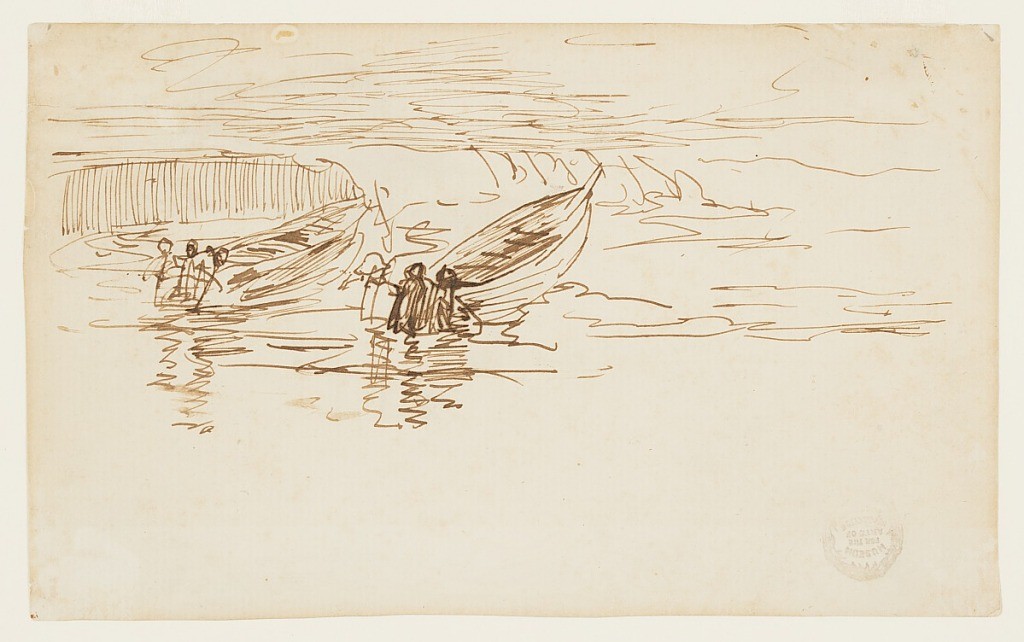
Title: Two Dories Being Launched, England
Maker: Winslow Homer, American, 1836–1910
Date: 1881
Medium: Pen and brown ink on paper
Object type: Drawing
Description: Horizontal view of two dories being launched into the surf by men in oilskins.